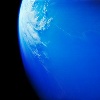
Label: water